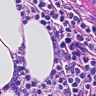
Metastatic tissue present: no